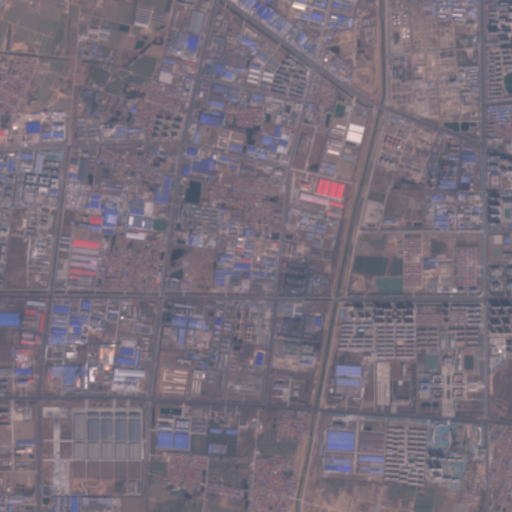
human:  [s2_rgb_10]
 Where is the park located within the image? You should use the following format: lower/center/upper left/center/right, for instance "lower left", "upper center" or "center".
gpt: The park is located in the lower right of the image.
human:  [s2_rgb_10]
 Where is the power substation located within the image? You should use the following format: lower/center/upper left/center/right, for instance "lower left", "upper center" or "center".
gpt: The power substation is located in the lower left of the image.
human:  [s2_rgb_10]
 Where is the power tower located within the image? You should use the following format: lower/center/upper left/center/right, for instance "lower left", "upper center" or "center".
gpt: The power tower is located in the lower left of the image.
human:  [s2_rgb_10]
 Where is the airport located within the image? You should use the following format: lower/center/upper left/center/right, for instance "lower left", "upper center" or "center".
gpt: There is no airport in the image.